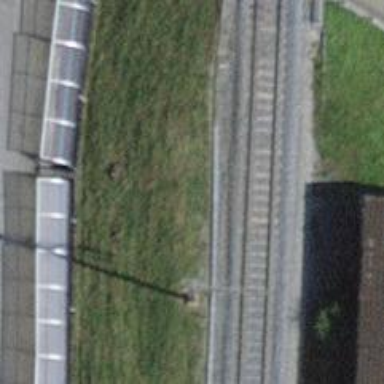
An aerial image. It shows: Bridge with electrified rail tracks and contact line.